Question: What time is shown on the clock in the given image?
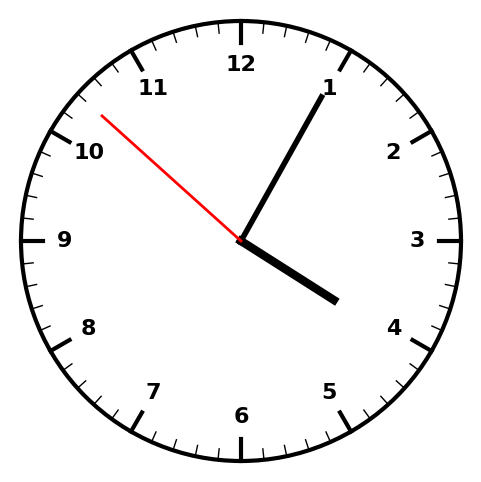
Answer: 04:04:52